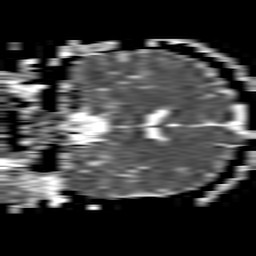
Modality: ADC
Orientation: coronal
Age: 27
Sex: male
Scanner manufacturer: philips
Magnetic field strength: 1.5 T
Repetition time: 3.406 s
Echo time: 0.06922 s